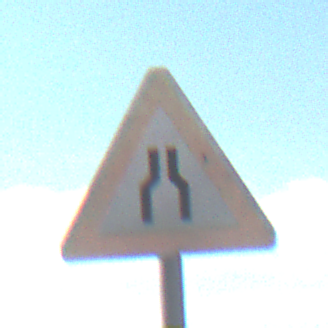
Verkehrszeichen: VerengteFahrbahn
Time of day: Midday
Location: Outdoor (Nature)
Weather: Clear
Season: NotSpecified
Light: Natural